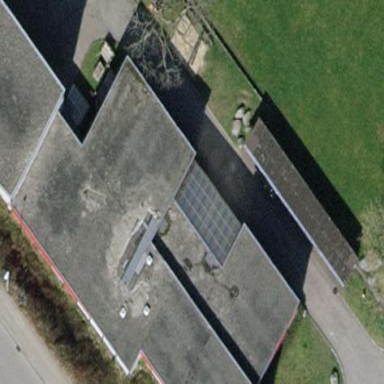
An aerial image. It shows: School building.